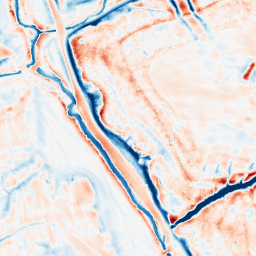
Category: edge_preserving
Decomposition family: bilateral
Decomposition parameters: d: 21
sigma_color: 50
sigma_space: 100
Upsampling method: cubic_catmull_rom
Upsampling parameters: scale: 8
Upsampling scale: 8